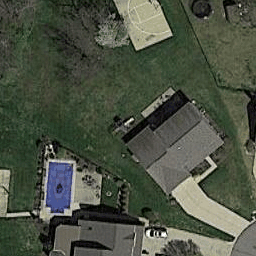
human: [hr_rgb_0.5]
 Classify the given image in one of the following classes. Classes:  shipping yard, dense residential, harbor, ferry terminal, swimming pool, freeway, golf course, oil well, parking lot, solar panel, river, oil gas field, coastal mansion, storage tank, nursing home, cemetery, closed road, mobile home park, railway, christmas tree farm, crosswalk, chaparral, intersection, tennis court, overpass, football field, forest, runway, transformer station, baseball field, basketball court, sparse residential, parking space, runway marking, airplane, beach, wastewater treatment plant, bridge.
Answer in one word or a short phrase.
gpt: sparse residential